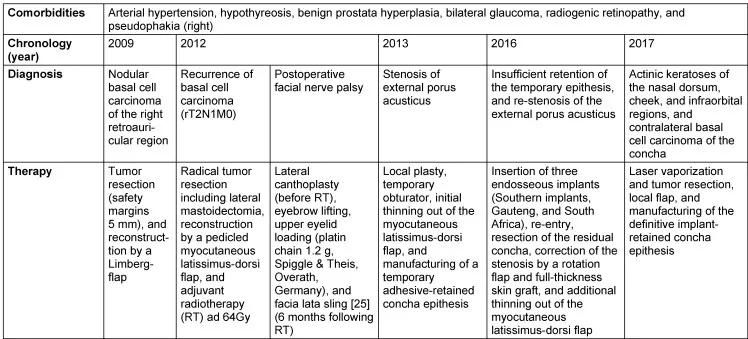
Treatment course synopsis.
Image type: chart (chart)